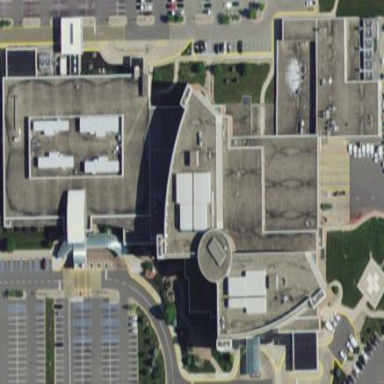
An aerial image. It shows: Hospital building.